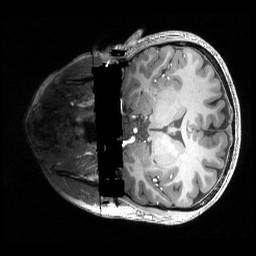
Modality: T1w
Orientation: coronal
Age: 24
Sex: female
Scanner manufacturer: siemens
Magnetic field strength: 6.98 T
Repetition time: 2.53 s
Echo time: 0.00176 s